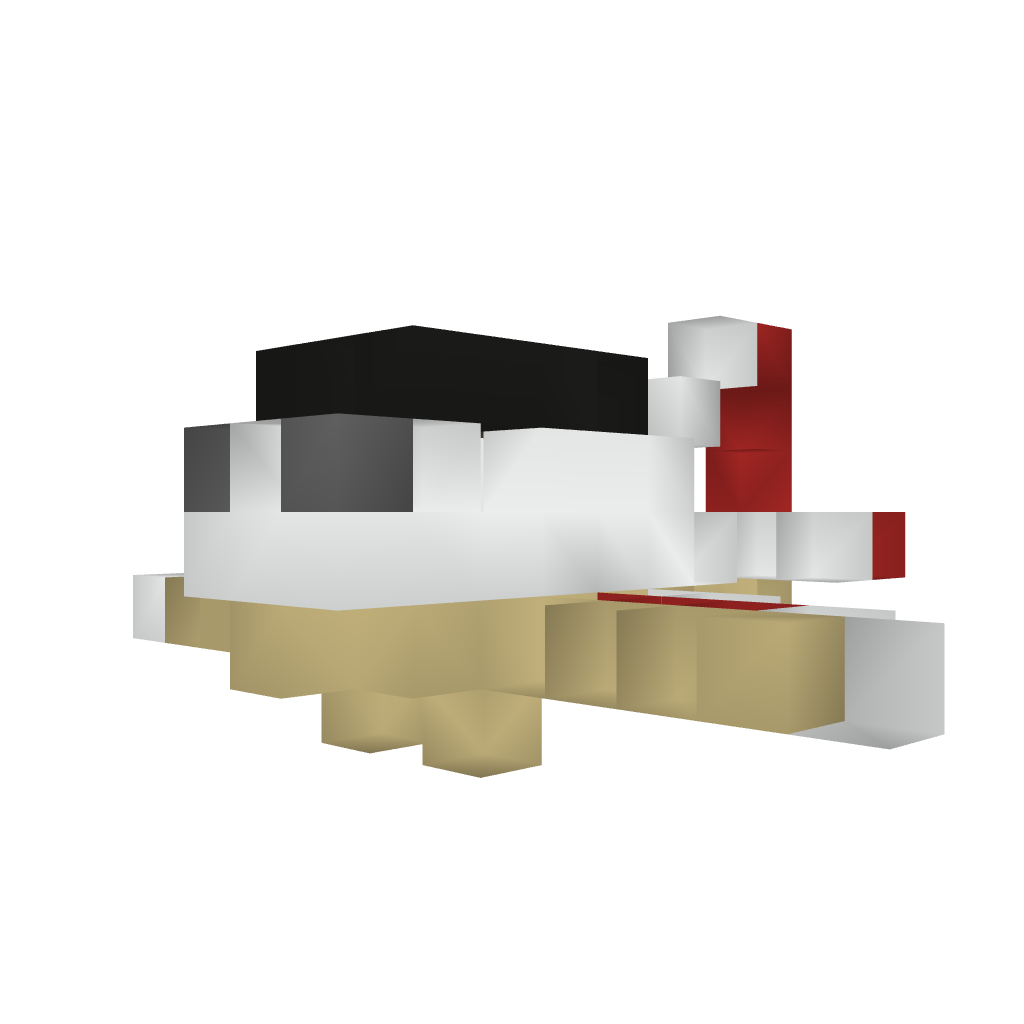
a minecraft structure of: Fighter Bf 109 A1